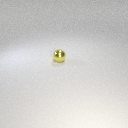
small yellow metal sphere